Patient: sex F, age 43
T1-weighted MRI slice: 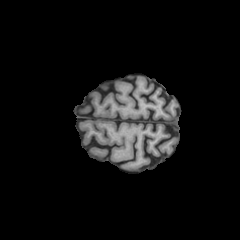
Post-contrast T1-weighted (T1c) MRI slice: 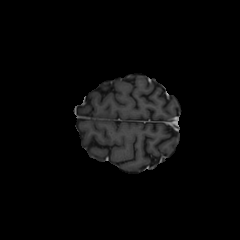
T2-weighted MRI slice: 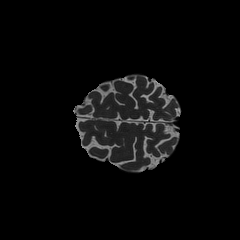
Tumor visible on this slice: no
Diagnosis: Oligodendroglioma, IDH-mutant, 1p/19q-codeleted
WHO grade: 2